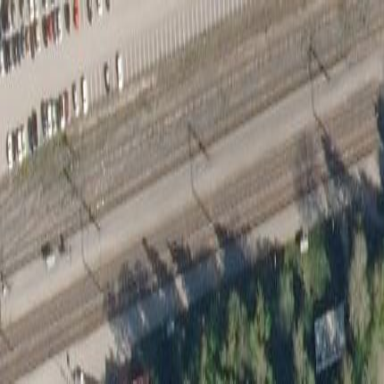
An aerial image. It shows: Platform for public transport with shelter. The surface is asphalt.